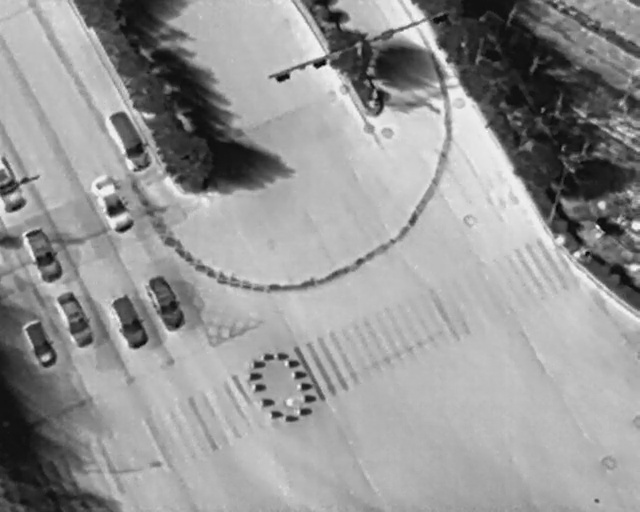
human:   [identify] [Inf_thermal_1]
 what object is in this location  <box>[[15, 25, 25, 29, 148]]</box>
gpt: <ref>1 medium car at the top left</ref>